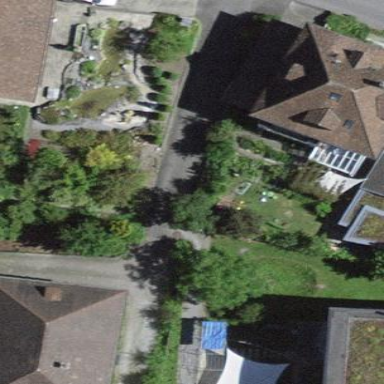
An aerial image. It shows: Residential building.